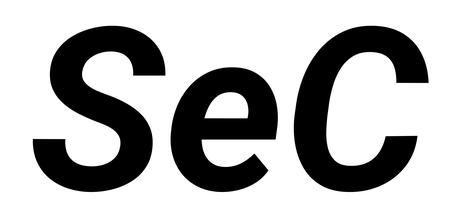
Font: Roboto-Italic_Bold_Italic